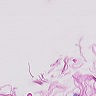
Metastatic tissue present: no